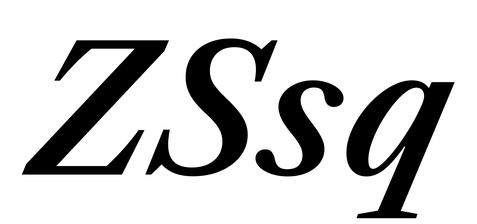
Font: LibreCaslonText-Italic_SemiBold_Italic